Question: I am creating a PreferenceActivity for a tablet app (Android 3.0+) using PreferenceFragments. The goal is to have a two-pane layout displaying the preferences just like the system preferences are displayed.
The issue I'm having is that I cannot for the life of me seem to get the title of the currently selected PreferenceFragment to display above the ListView of the PreferenceFragment in the right pane. Here is an example of what I'm trying to do (trying to display the content in red box.)

Here is my preference_headers.xml file:
'''
<?xml version="1.0" encoding="utf-8"?>
<preference-headers xmlns:android="http://schemas.android.com/apk/res/android">
<header android:fragment="com.mycompany.mobile.preferences.MyPreferencesActivityHC$GeneralSettingsPreferenceFragment"
android:title="General Settings">
</header>
<header android:fragment="com.mycompany.mobile.preferences.MyPreferencesActivityHC$PhotoOptionsPreferenceFragment"
android:title="Photo Settings"
android:summary="Testing photo settings">
</header>
</preference-headers>
'''
and here is the code for MyPreferencesActivity.java
'''
package com.mycompany.mobile.preferences;
import java.util.List;
import android.content.Intent;
import android.os.Bundle;
import android.preference.Preference;
import android.preference.PreferenceActivity;
import android.preference.PreferenceFragment;
import com.mycompany.mobile.R;
public class MyPreferencesActivityHC extends PreferenceActivity {
@Override
protected void onCreate(Bundle savedInstanceState) {
super.onCreate(savedInstanceState);
setTitle(R.string.taskCaptionSettings);
}
@Override
public void onBuildHeaders(List<Header> target) {
loadHeadersFromResource(R.xml.preference_headers, target);
}
public static class GeneralSettingsPreferenceFragment extends PreferenceFragment {
@Override
public void onCreate(Bundle savedInstanceState) {
super.onCreate(savedInstanceState);
addPreferencesFromResource(R.xml.general_settings_preferences);
}
}
public static class PhotoOptionsPreferenceFragment extends PreferenceFragment {
@Override
public void onCreate(Bundle savedInstanceState) {
super.onCreate(savedInstanceState);
addPreferencesFromResource(R.xml.photo_options_preferences);
}
}
}
'''
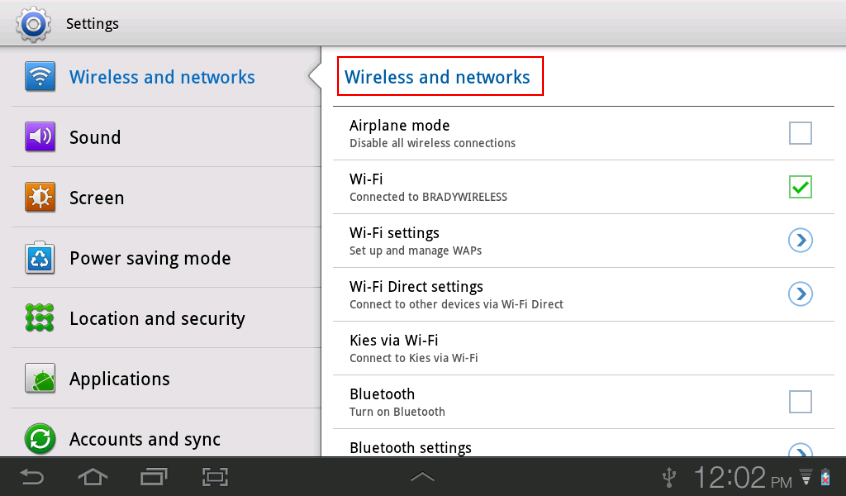
Answer: What you showed here seems to be fine, but that is not everything.
Look at <URL> I use the same technique in my app and it works great.